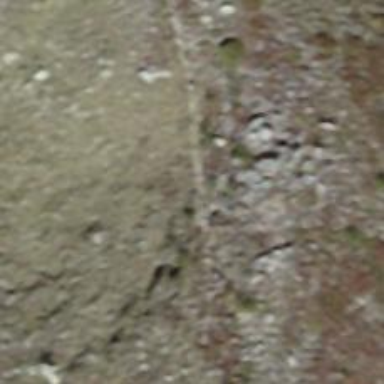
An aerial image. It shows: Path.